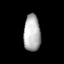
Tissue: lung
Cell type: Myeloid cells
Senescence score: 0.5583
Nuclear area (px): 599
Mean DAPI intensity: 179.499